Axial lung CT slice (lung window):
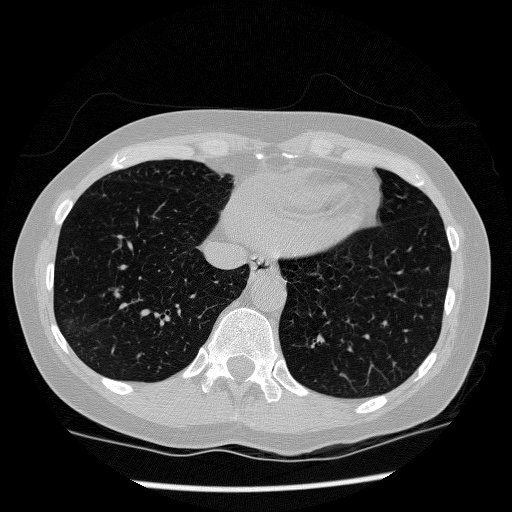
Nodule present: no